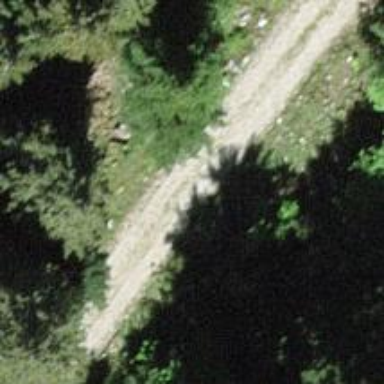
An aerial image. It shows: Gravel track with grade4 track type.